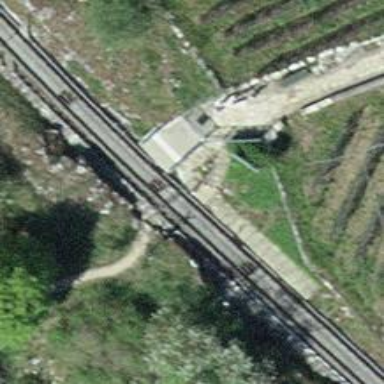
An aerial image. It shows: Railway halt station for public transport.